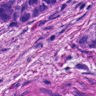
Metastatic tissue present: yes